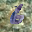
Label: 6